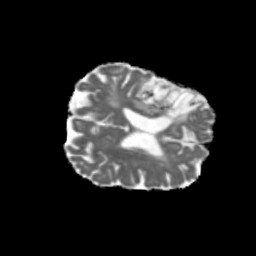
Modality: MD
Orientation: axial
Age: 75
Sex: male
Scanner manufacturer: siemens
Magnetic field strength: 3 T
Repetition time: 5.47 s
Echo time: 0.0854 s